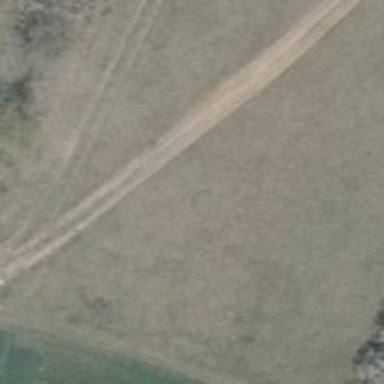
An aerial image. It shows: Track with grade 4 tracktype.